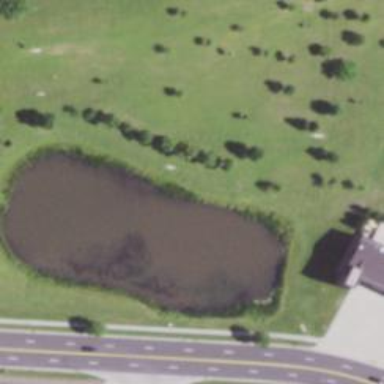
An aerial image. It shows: Disc golf tee.